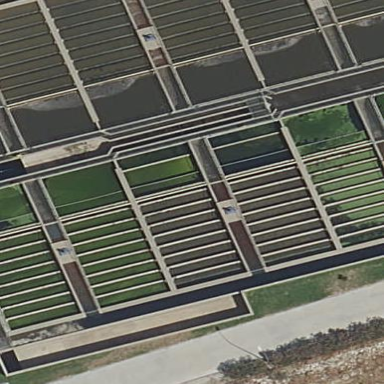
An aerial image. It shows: Wastewater treatment plant handling wastewater.